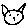
Label: cat